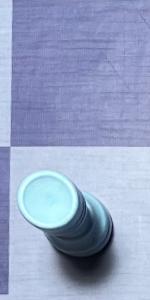
Label: Rook_White